Interaction volume radius: 5 \u00c5
Interaction volume height: 30 \u00c5
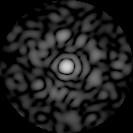
Disorder parameter: 0.8296